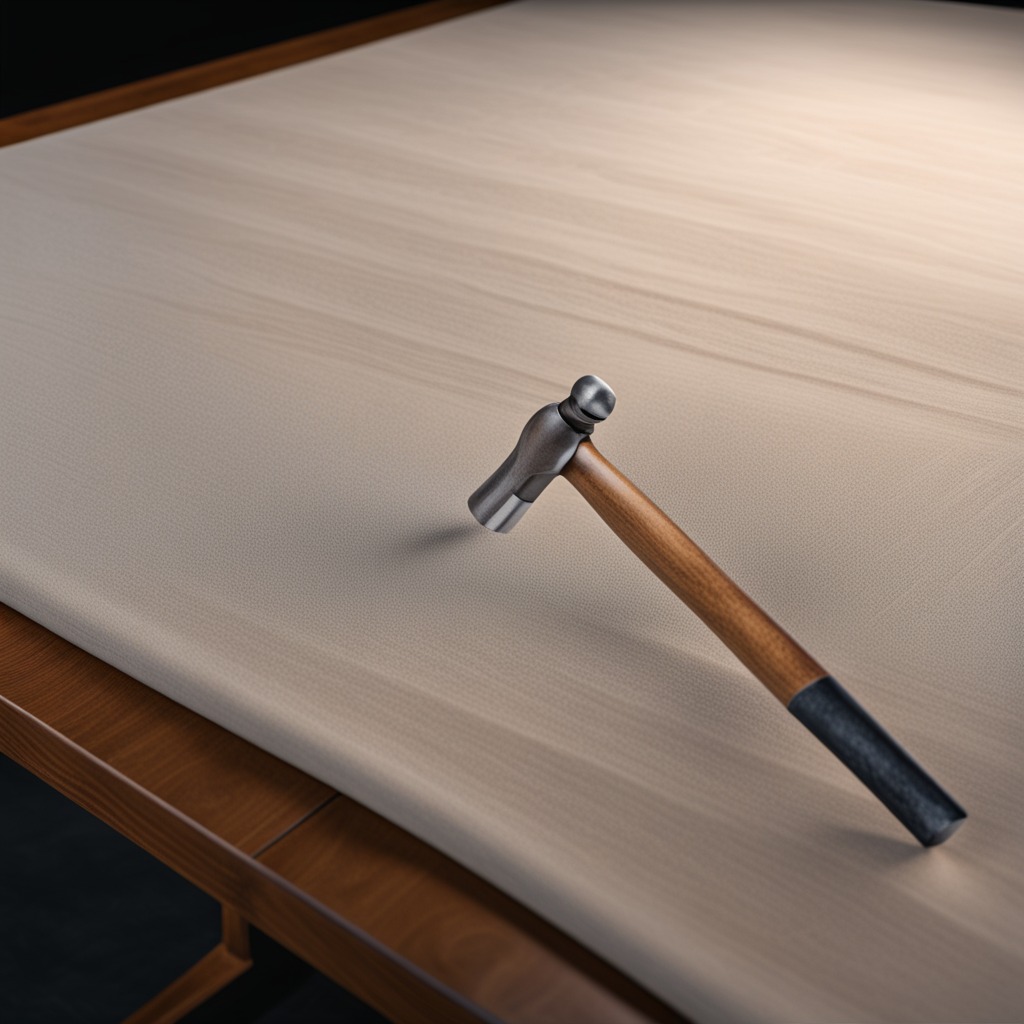
A hammer lies on the wooden table.